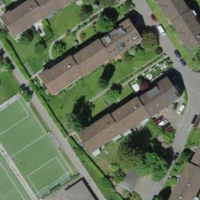
EUNIS habitat code: 55
Species observed at this site:
Zoropsis spinimana
Crocus tommasinianus
Bellis perennis
Pica pica
Plodia interpunctella
Sambucus nigra
Galanthus nivalis
Primula vulgaris